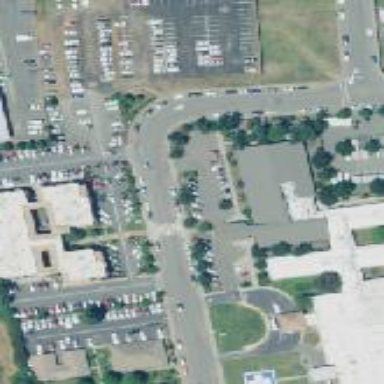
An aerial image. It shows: Parking area.